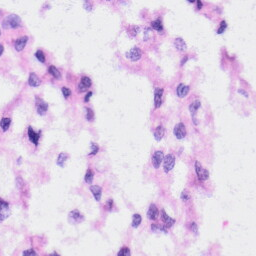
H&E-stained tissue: Liver